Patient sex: F
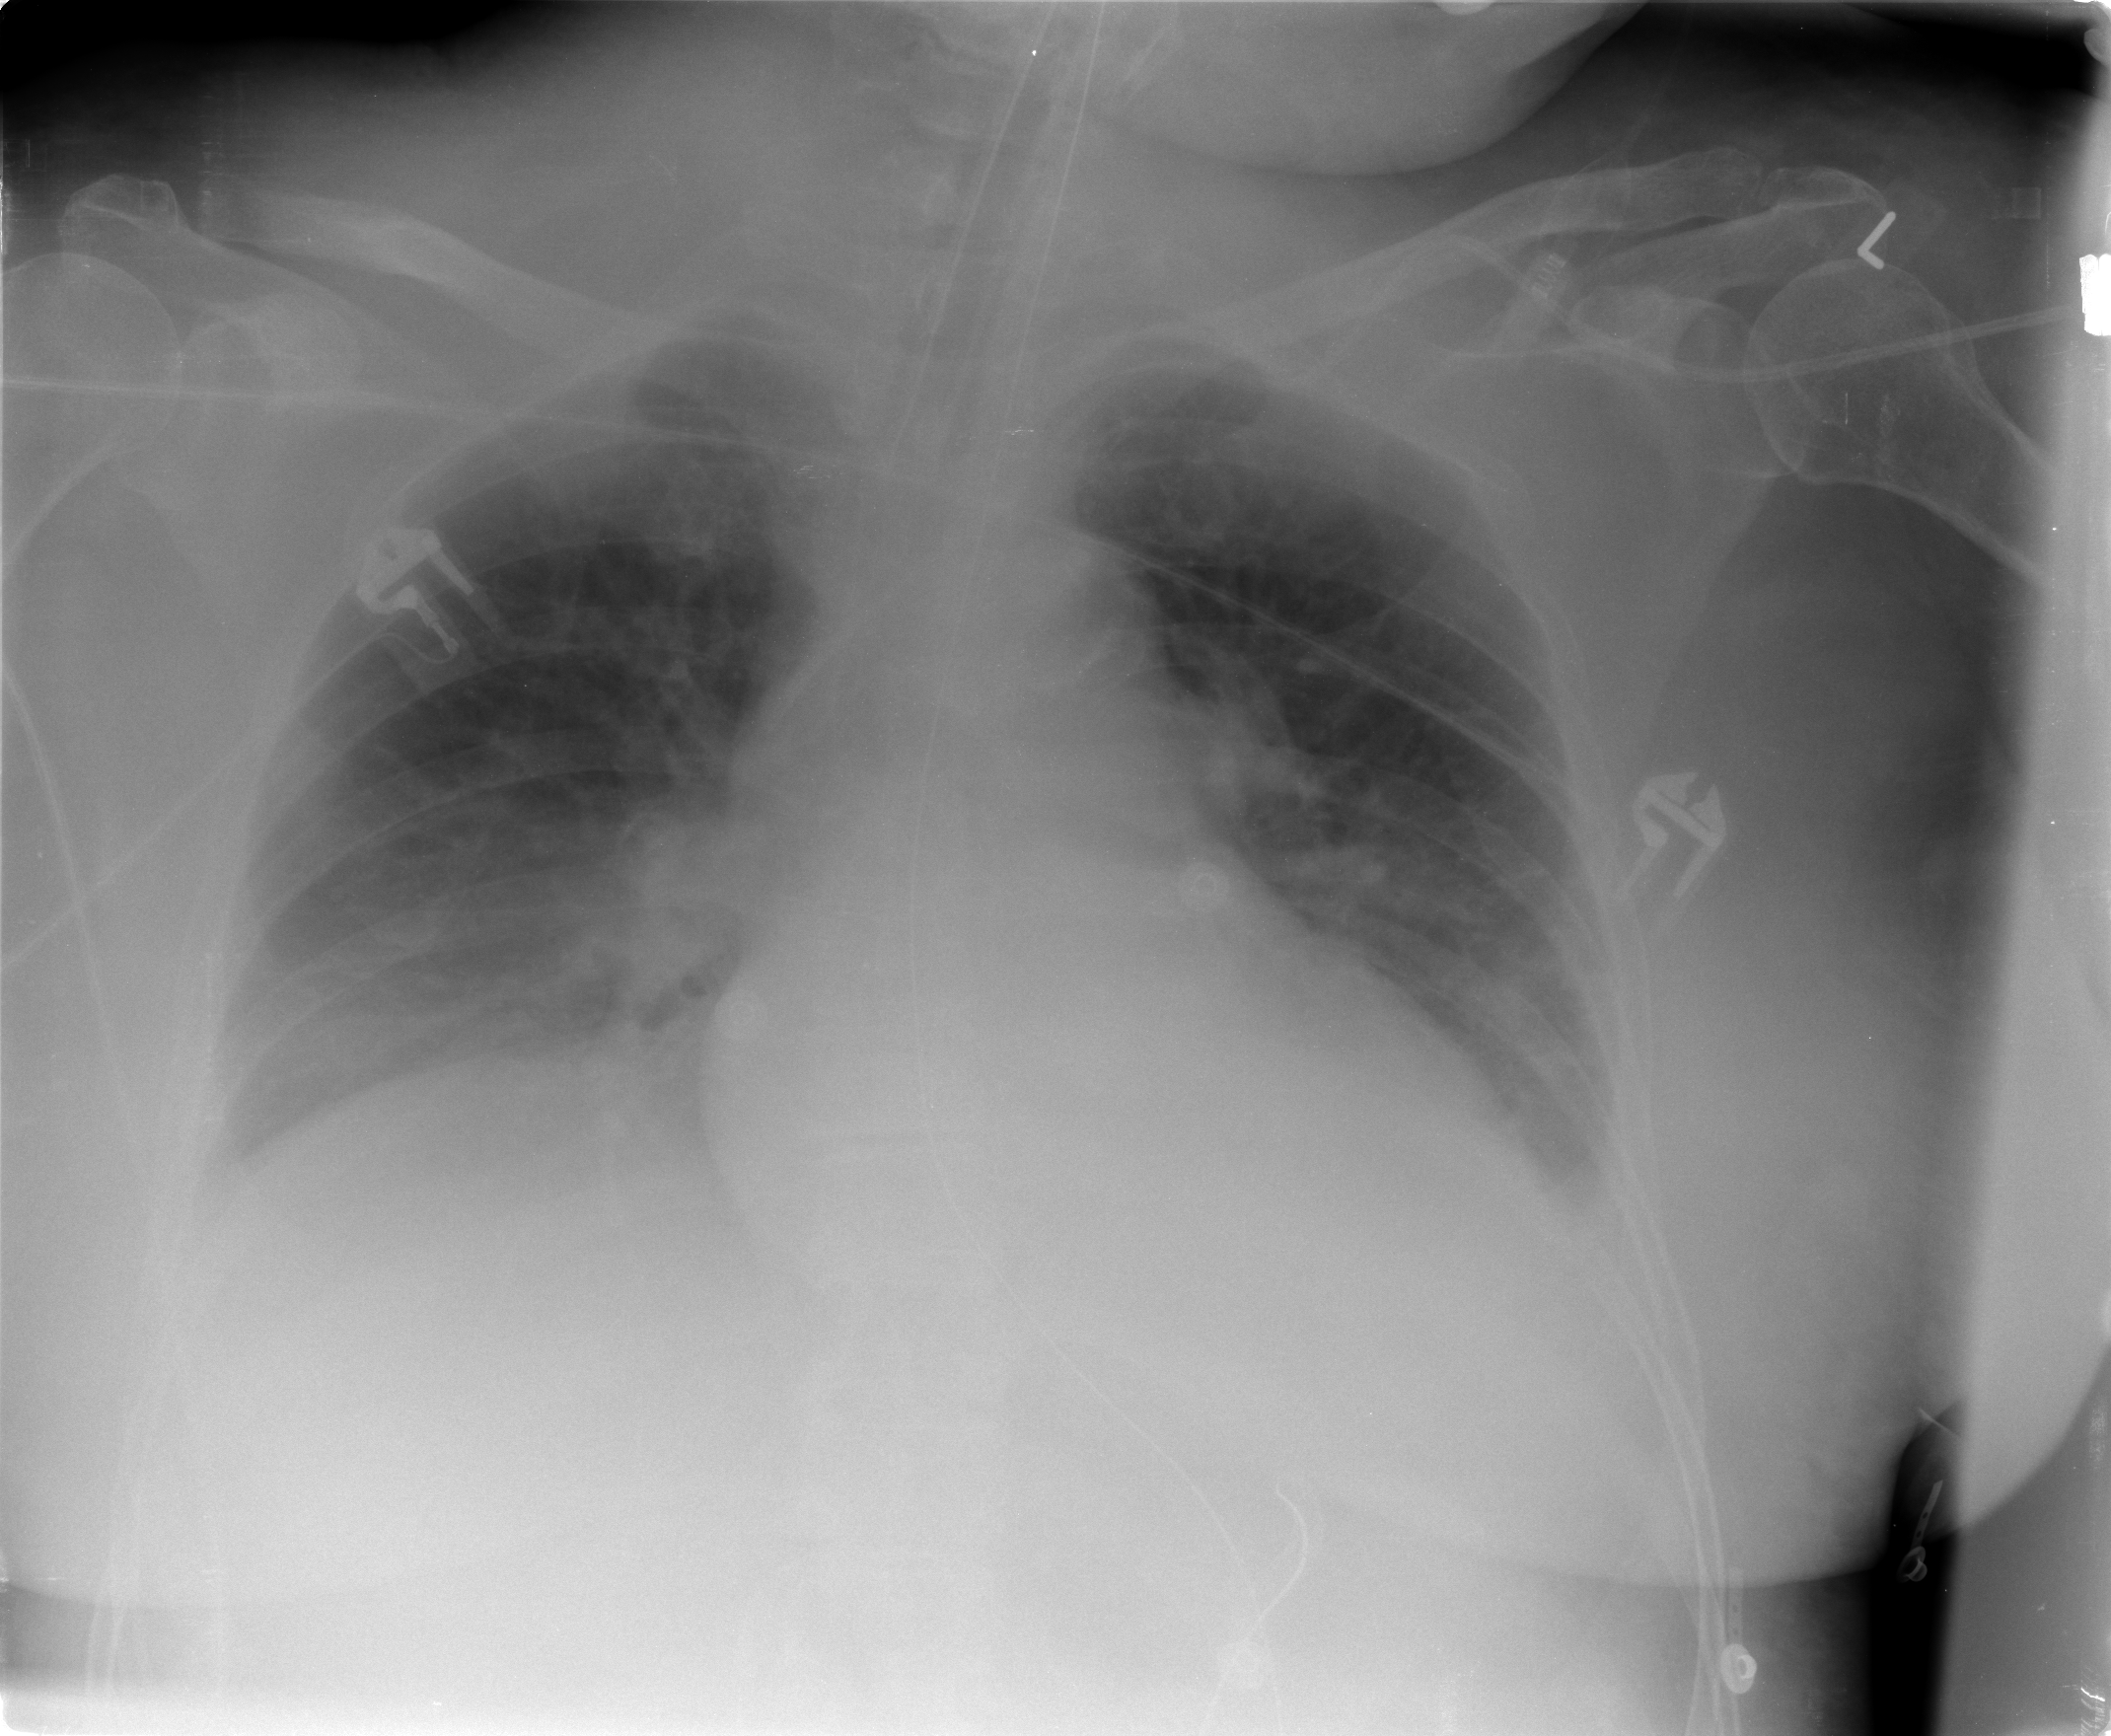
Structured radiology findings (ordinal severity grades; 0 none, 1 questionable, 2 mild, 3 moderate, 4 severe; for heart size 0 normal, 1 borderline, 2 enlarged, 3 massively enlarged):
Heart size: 1
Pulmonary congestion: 1
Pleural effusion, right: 2
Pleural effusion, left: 2
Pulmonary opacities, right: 0
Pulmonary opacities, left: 0
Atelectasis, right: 2
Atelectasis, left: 2